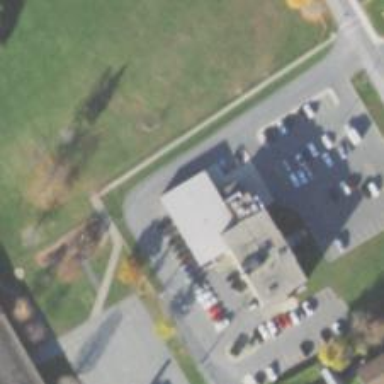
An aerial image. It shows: Government office.